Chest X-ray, AP view. Patient: 48 years old, sex F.
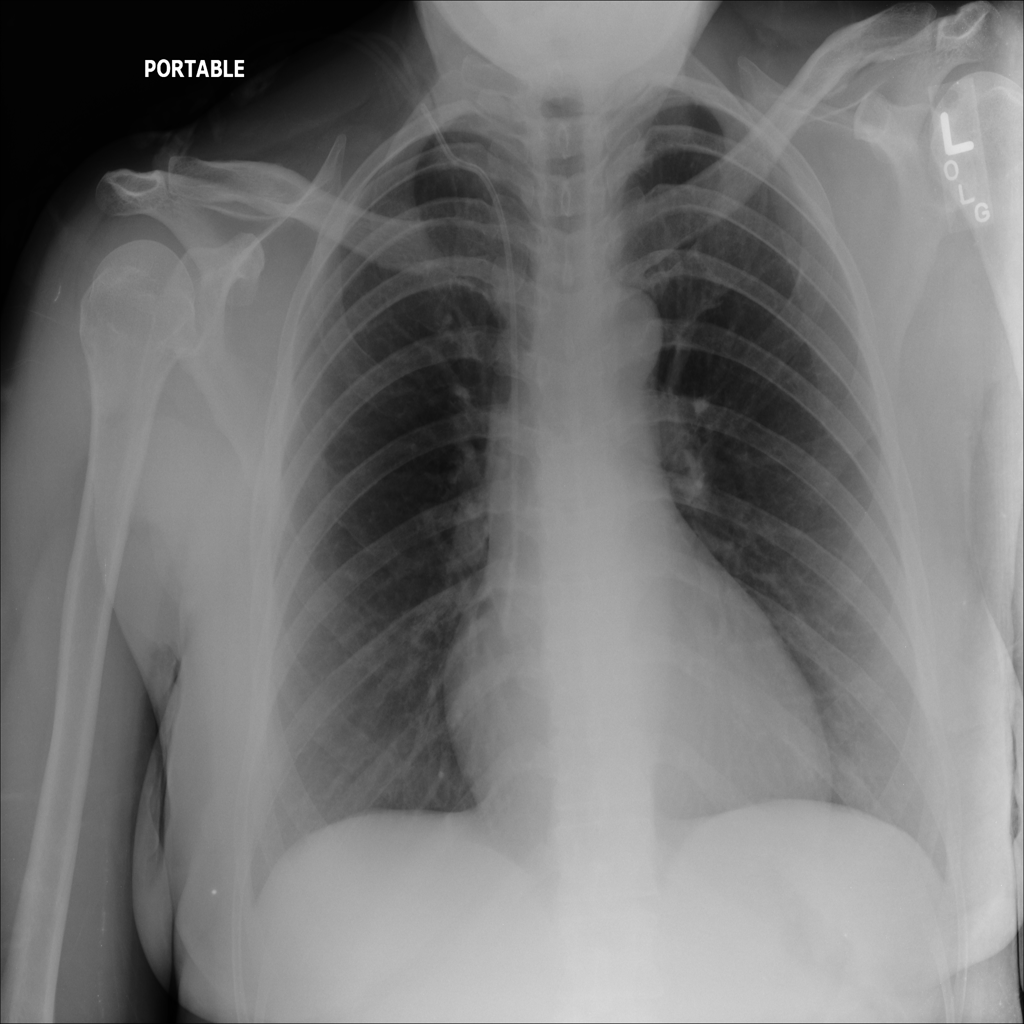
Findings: No Finding